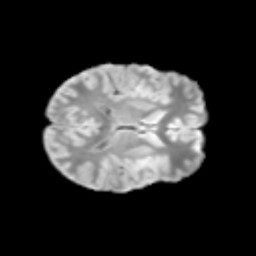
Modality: T2w
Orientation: axial
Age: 11
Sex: male
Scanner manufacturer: siemens
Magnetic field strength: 3 T
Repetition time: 3.8 s
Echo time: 0.07 s